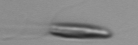
Label: Chrysochromulina